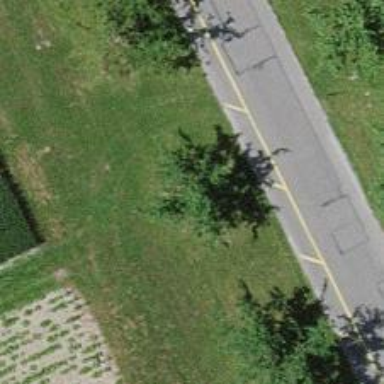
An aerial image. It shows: Avenue lined with deciduous broadleaved trees.